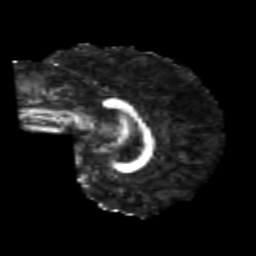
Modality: FA
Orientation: sagittal
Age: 23
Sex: female
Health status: healthy
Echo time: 0.074 s